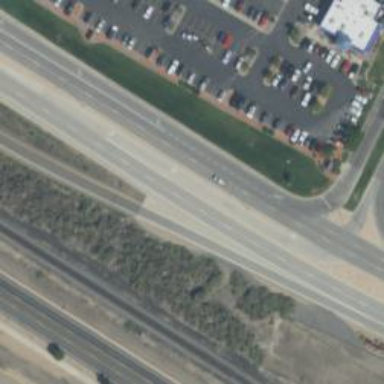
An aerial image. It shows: High-quality trunk expressway with grade1 track type.